【题型】填空题　【知识点】解析几何　【难度】medium
双曲线$C$的左、右焦点分别为$F_1$、$F_2$，点$A$在$y$轴上。双曲线$C$与线段$AF_1$交于点$P$，与线段$AF_2$交于点$Q$，直线$AF_1$平行于双曲线$C$的渐近线，且$|AP|:|PQ|=5:6$，则双曲线$C$的离心率为\underline{\quad\quad}.
【解答】
\vspace{8pt}
\noindent
\textbf{【答案】}$\dfrac{5}{3}$

\vspace{3pt}
\noindent
\textbf{【分析】}设点$A$在$x$轴上方且坐标为$(0,m)$，由已知可得$m=\dfrac{bc}{a}$，进而得$\dfrac{|AF_1|}{|F_1F_2|}=\dfrac{5}{6}$，可得$\dfrac{\sqrt{c^2+\left(\dfrac{bc}{a}\right)^2}}{2c}=\dfrac{5}{6}$，求解即可.

\vspace{5pt}
\noindent
\textbf{【详解】}解：设点$A$在$x$轴上方且坐标为$(0,m)$，

\noindent
$\because$直线$AF_1$平行于双曲线$C$的渐近线，

\noindent
$\therefore \dfrac{m}{c}=\dfrac{b}{a}$，解得$m=\dfrac{bc}{a}$，

\noindent
由对称性知$PQ\parallel x$轴，$\therefore \dfrac{|AP|}{|PQ|}=\dfrac{|AF_1|}{|F_1F_2|}$，又$|AP|:|PQ|=5:6$，

\noindent
$\therefore \dfrac{|AF_1|}{|F_1F_2|}=\dfrac{5}{6}$，$\therefore \dfrac{\sqrt{c^2+\left(\dfrac{bc}{a}\right)^2}}{2c}=\dfrac{5}{6}$，

\noindent
两边平方整理得$36c^2+36\times\dfrac{b^2c^2}{a^2}=100c^2$，$\therefore \dfrac{b}{a}=\dfrac{4}{3}$，

\noindent
$\therefore$双曲线$C$的离心率$e=\dfrac{c}{a}=\sqrt{1+\left(\dfrac{b}{a}\right)^2}=\dfrac{5}{3}$. 故答案为：$\dfrac{5}{3}$.

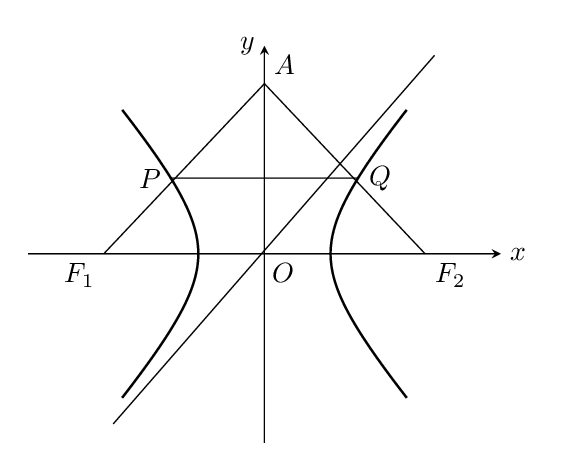